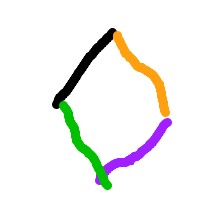
Shape: rhombus